Question: I'm building an iphone photo app. I don't know how to achieve this kind of effect on an image:

When the user drags a finger across the arrow, I want the image to be distorted accordingly. How can I achieve this? Is there any framework that makes this process simple?
Thank you.
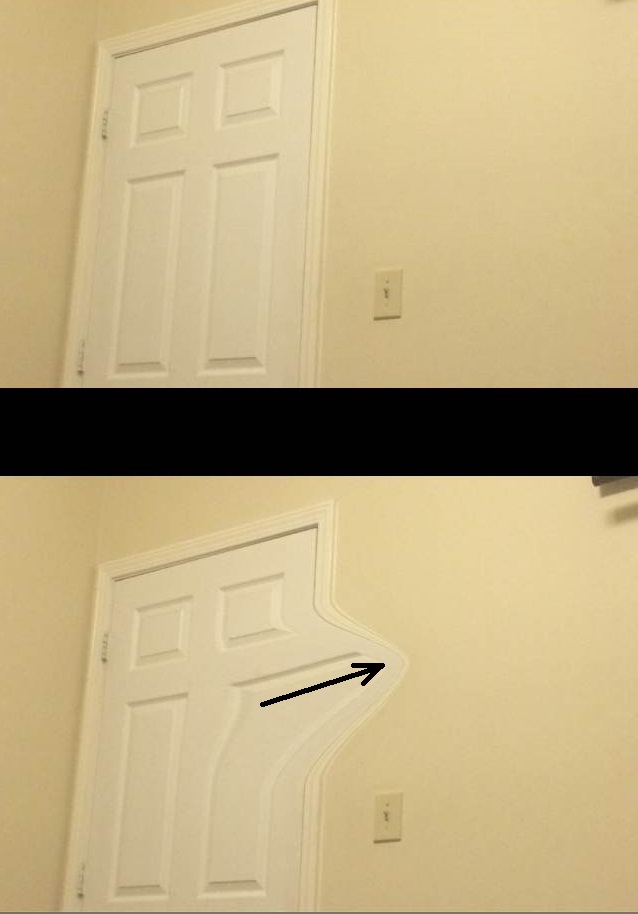
Answer: No clue about iOS, but the look reminds me of a <URL>. It's quite easy to implement in OpenGL, a quick Google search for example code returns plenty of hits.